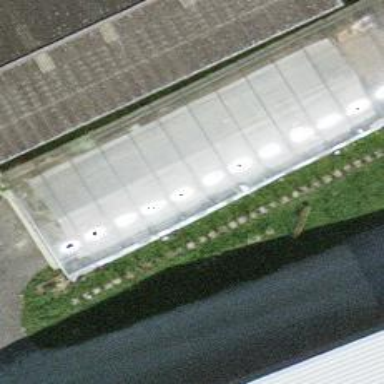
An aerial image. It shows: Greenhouse.